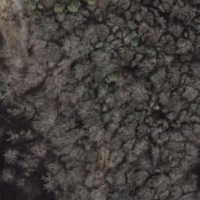
EUNIS habitat code: 41
Species observed at this site:
Tussilago farfara